Question: I'm a beginner in machine learning (ML) and can't figure out why my regression is incorrect or not plotting correctly. This is what I have currently and most is taken from previous examples of a book which I'm working with. Would be nice if somebody could also explain where the formula for the cost function comes from.
'''
import time
import csv
import matplotlib.pyplot as plt
from sklearn.model_selection import train_test_split
import tensorflow as tf
import numpy as np
def read_csv(filepath, bucket=7):
days_in_year = 365
freq = {}
for period in range(0, int(days_in_year / bucket)):
freq[period] = 0
with open(filepath, 'r') as csvfile:
csvreader = csv.reader(csvfile)
csvreader.__next__()
for row in csvreader:
if row[0] == '':
continue
t = time.strptime(row[0], "%m/%d/%Y")
if t.tm_year == 2014 and t.tm_yday < (days_in_year-1):
freq[int(t.tm_yday / bucket)] += 1
print("finished reading input")
return freq
freq = read_csv("311_data.csv")
x_dataset = list(freq.keys())
y_dataset = list(freq.values())
print(x_dataset)
print(y_dataset)
def normalize(data):
y = np.empty(len(data))
count = 0
for x in data:
y[count] = (x-min(data))/(max(data)-min(data))
count += 1
return y
x_dataset = normalize(x_dataset)
y_dataset = normalize(y_dataset)
(x_train, x_test, y_train, y_test) = train_test_split(x_dataset, y_dataset, train_size=0.7, test_size=0.3)
learning_rate = 0.01
training_epochs = 40
num_coeffs = 9
reg_lambda = 0.
X = tf.placeholder(tf.float32)
Y = tf.placeholder(tf.float32)
def model(X, w):
terms = []
for i in range(num_coeffs):
term = tf.multiply(w[i], tf.pow(X, i))
terms.append(term)
return tf.add_n(terms)
w = tf.Variable([0.] * num_coeffs, name="parameters")
y_model = model(X, w)
cost = tf.div(tf.add(tf.reduce_sum(tf.square(Y-y_model)), tf.multiply(reg_lambda, tf.reduce_sum(tf.square(w)))),
2*x_train.size)
train_op = tf.train.GradientDescentOptimizer(learning_rate).minimize(cost)
sess = tf.Session()
init = tf.global_variables_initializer()
sess.run(init)
for reg_lambda in np.linspace(0, 1, 100):
for epoch in range(training_epochs):
sess.run(train_op, feed_dict={X: x_train, Y: y_train})
final_cost = sess.run(cost, feed_dict={X: x_test, Y: y_test})
print('reg lambda ', reg_lambda)
print('final cost ', final_cost)
w_val = sess.run(w)
print(w_val)
sess.close()
plt.scatter(x_train, y_train)
y_learned = 0
for i in range(num_coeffs):
y_learned += w_val[i] * np.power(x_train, i)
plt.plot(x_train, y_learned, 'r')
plt.show()
'''
And that is my result when plotting:

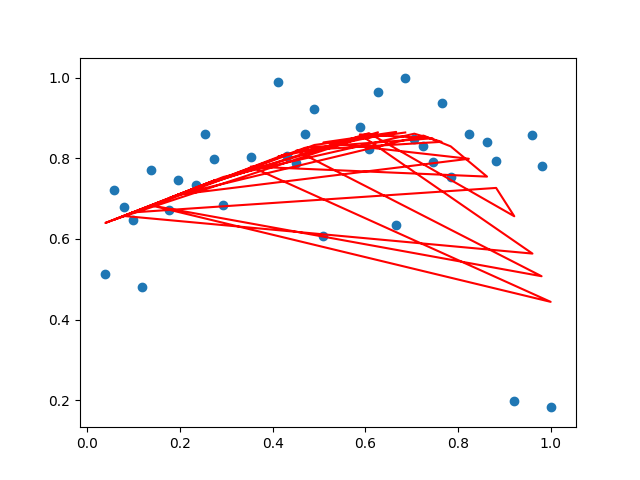
Answer: Looks like you're getting the right X,Y coordinates, you're just plotting them out of order. Try 'plt.scatter' instead of 'plt.plot' to get just points instead of lines, to verify this. If you still want lines, you can pair-wise sort in the following way:
'''
points = zip(x_train, y_learned)
points = sorted(points, key=lambda p: p[0])
x_plot, y_plot = zip(*points)
plt.plot(x_plot, y_plot, 'r')
'''